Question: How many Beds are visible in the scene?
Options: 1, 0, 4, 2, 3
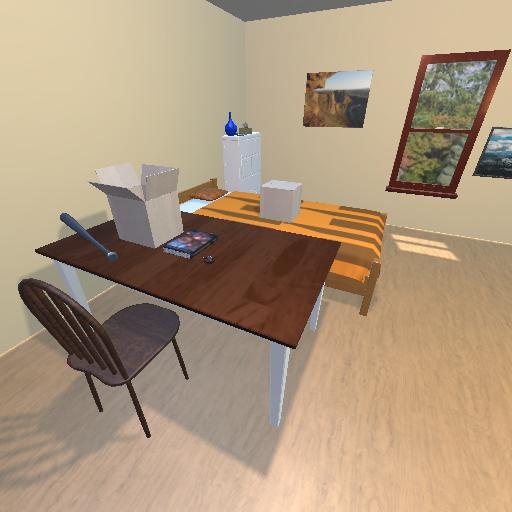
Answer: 1